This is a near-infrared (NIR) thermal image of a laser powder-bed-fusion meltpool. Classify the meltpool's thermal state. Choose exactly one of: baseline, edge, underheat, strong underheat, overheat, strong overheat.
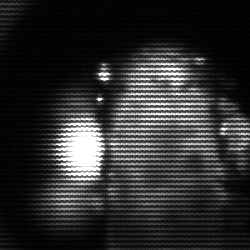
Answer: strong underheat